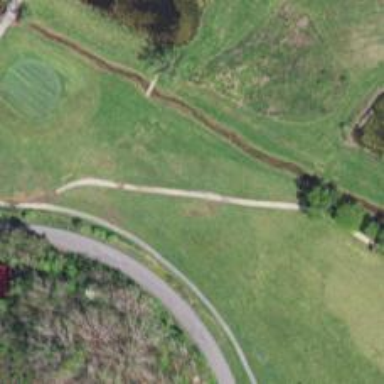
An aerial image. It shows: Service road used as golf cart path.